Chest X-ray:
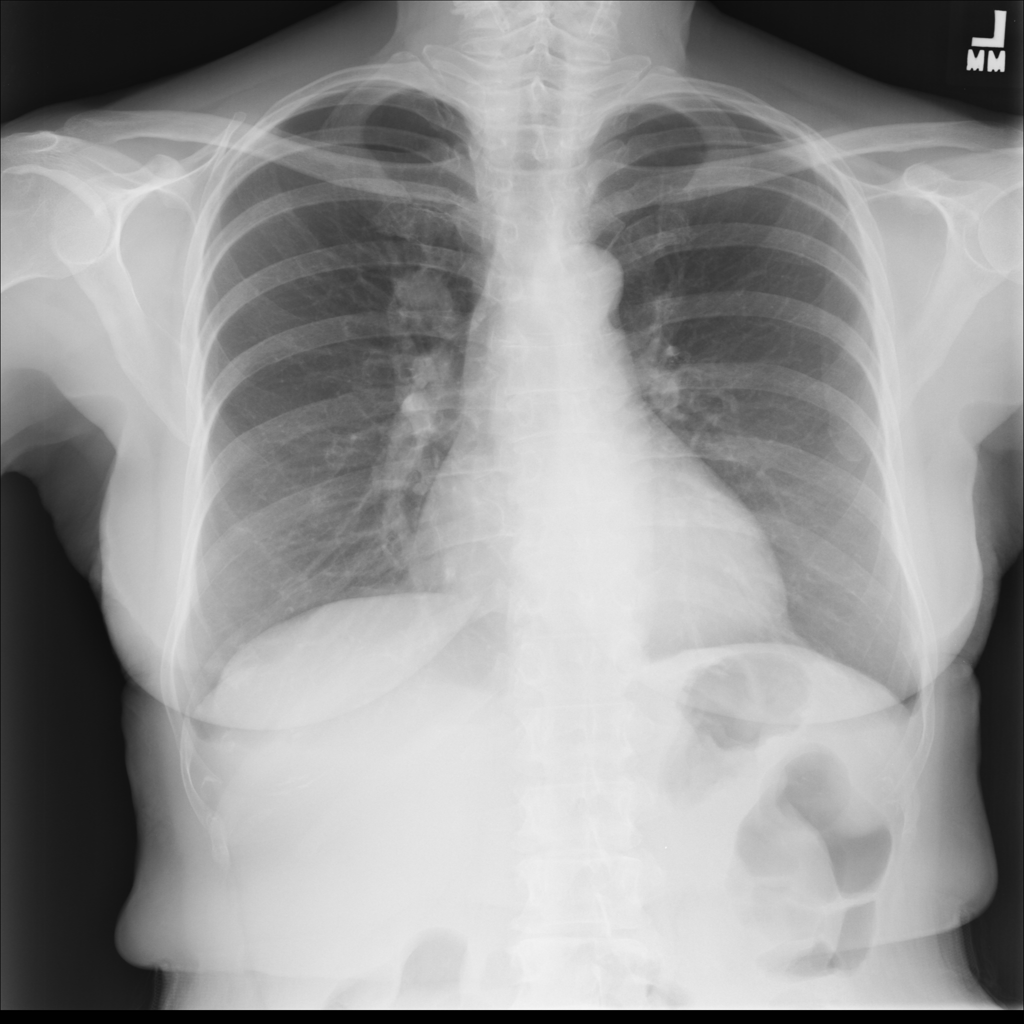
No abnormal finding: yes